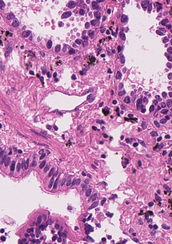
Tumor epithelial tissue: yes
Tumor-associated stroma tissue: yes
Normal tissue: no